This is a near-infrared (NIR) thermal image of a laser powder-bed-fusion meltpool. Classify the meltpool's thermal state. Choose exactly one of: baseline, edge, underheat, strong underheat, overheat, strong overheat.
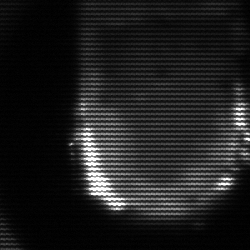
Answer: baseline